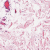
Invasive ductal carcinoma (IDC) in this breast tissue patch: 0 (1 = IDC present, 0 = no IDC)